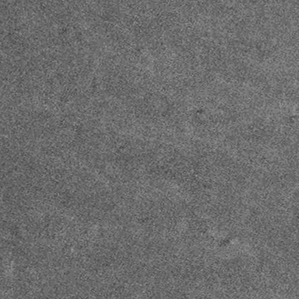
Label: frost